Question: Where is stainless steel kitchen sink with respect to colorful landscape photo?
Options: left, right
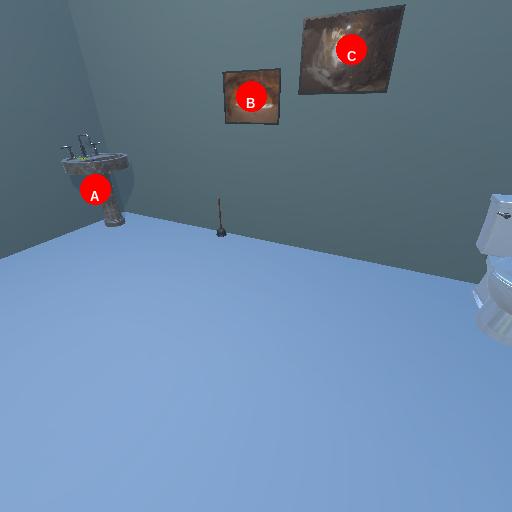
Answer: left